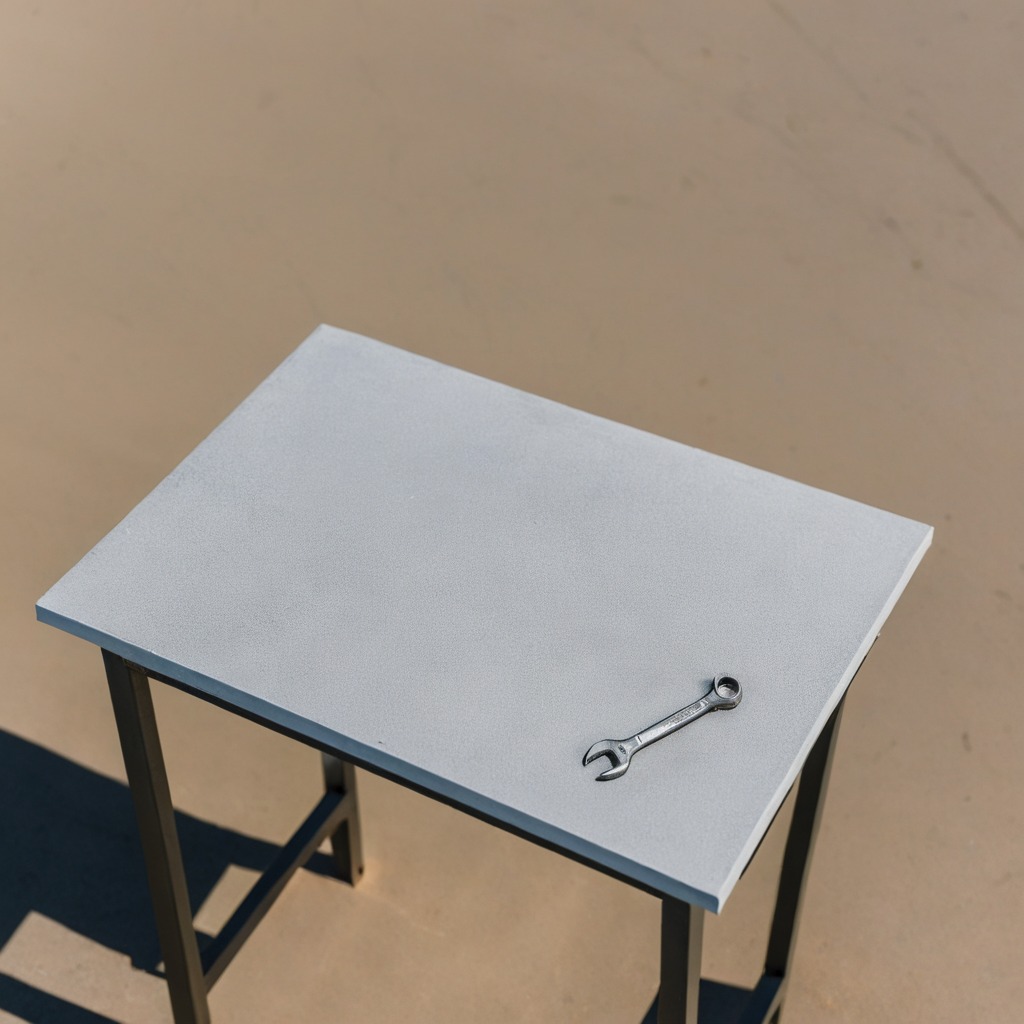
An wrench is lying on the table in the afternoon light.